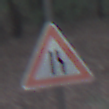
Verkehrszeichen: EinseitigVerengteFahrbahnRechts
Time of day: SunriseSunset
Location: Outdoor (Nature)
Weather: NotSpecified
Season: Autumn
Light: Natural